Interaction volume radius: 5 \u00c5
Interaction volume height: 25 \u00c5
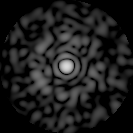
Disorder parameter: 0.8221